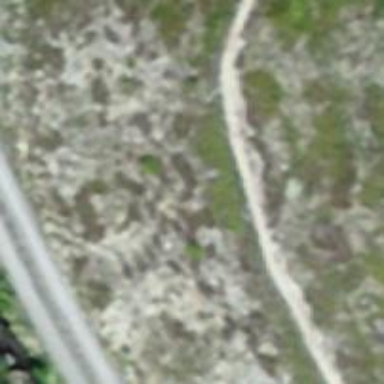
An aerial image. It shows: Path.